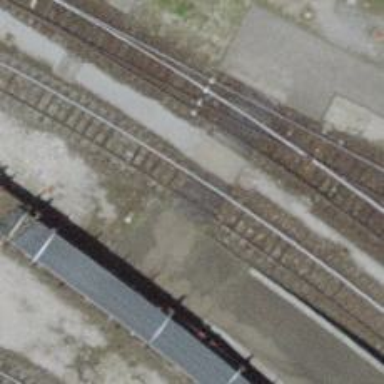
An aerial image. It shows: Railway level crossing.